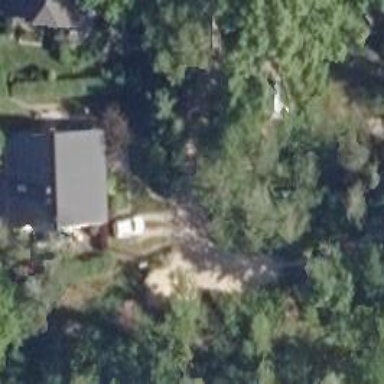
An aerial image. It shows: Gravel residential road.